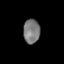
Tissue: skin
Cell type: Epithelial cells
Senescence score: 0.2224
Nuclear area (px): 392
Mean DAPI intensity: 122.059